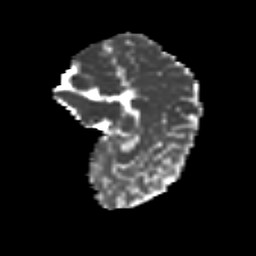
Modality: MD
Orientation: sagittal
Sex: female
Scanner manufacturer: siemens
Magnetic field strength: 3 T
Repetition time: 5 s
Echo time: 0.071 s